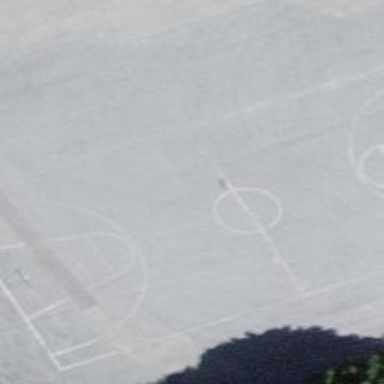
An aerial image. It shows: Multi-sport pitch with asphalt surface.